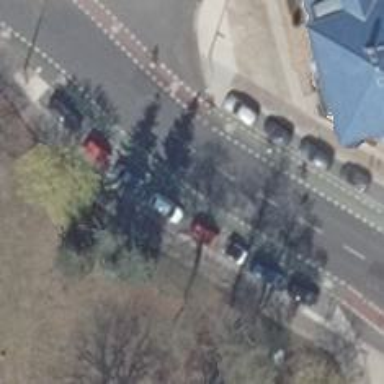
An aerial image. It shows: Tertiary road with asphalt surface. It has sidewalks on both sides and exclusive green lane for cyclists along the road.